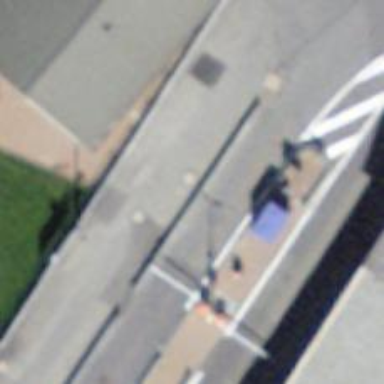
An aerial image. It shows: Lift gate barrier.